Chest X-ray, PA view. Patient: 54 years old, sex M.
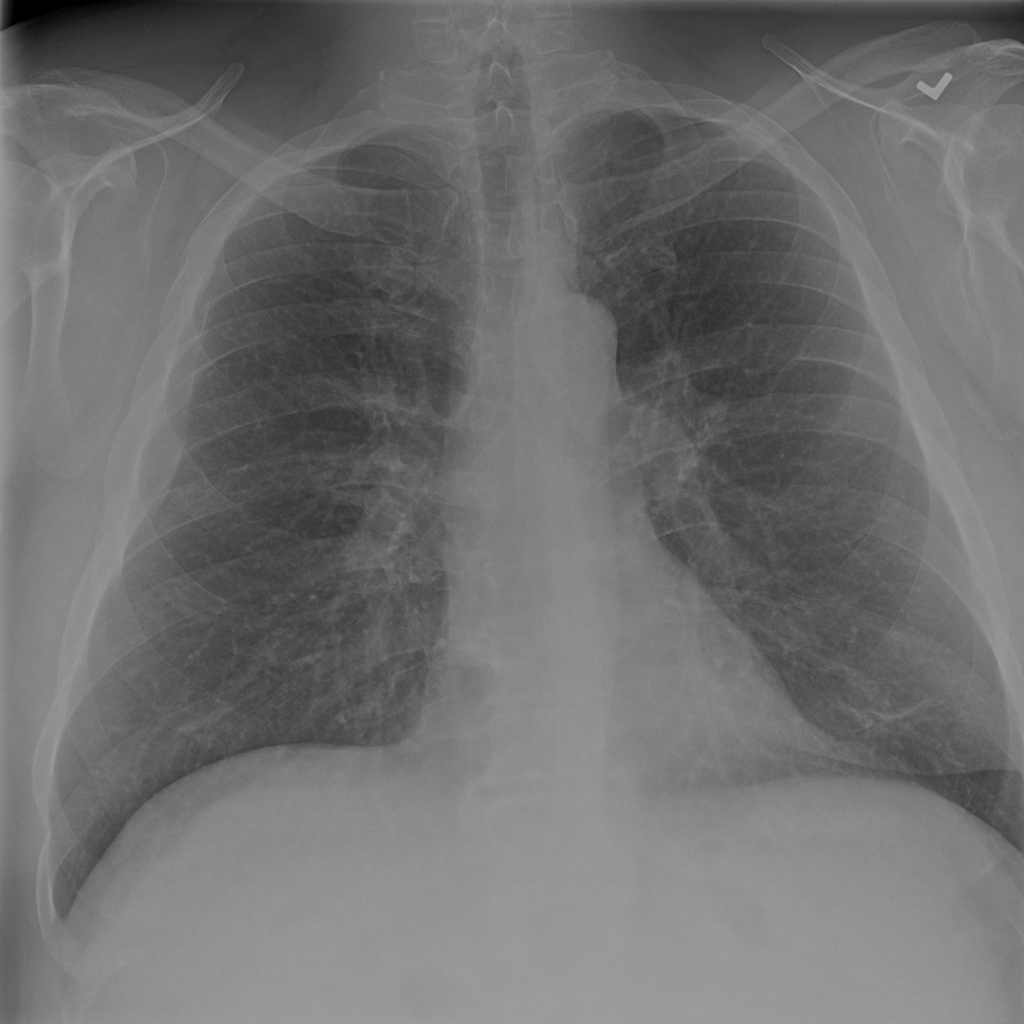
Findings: No Finding